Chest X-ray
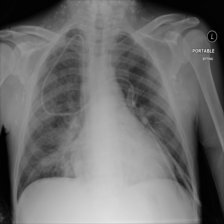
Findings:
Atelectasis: negative
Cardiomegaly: negative
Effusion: negative
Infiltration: positive
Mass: negative
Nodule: negative
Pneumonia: negative
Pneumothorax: negative
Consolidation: negative
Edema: negative
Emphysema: negative
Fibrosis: negative
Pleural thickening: negative
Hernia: negative